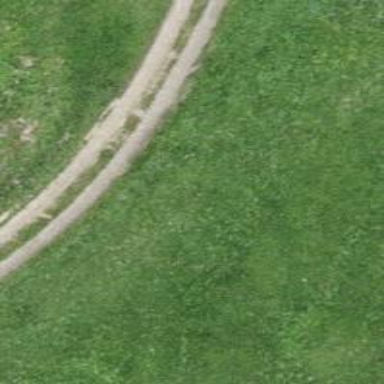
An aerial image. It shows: Track road with grade4 tracktype.